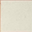
Piece: xx